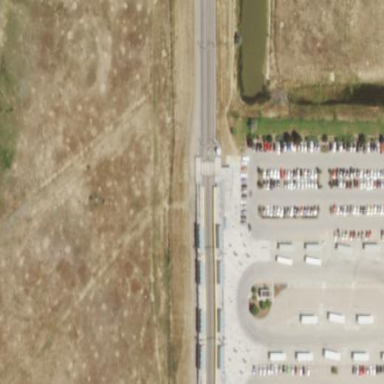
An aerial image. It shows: Park and ride parking facility with surface parking.